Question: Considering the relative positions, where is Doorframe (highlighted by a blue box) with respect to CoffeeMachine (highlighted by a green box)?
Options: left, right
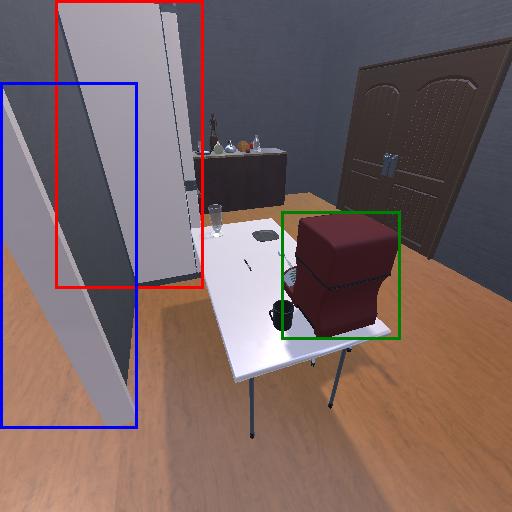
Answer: left